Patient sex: M
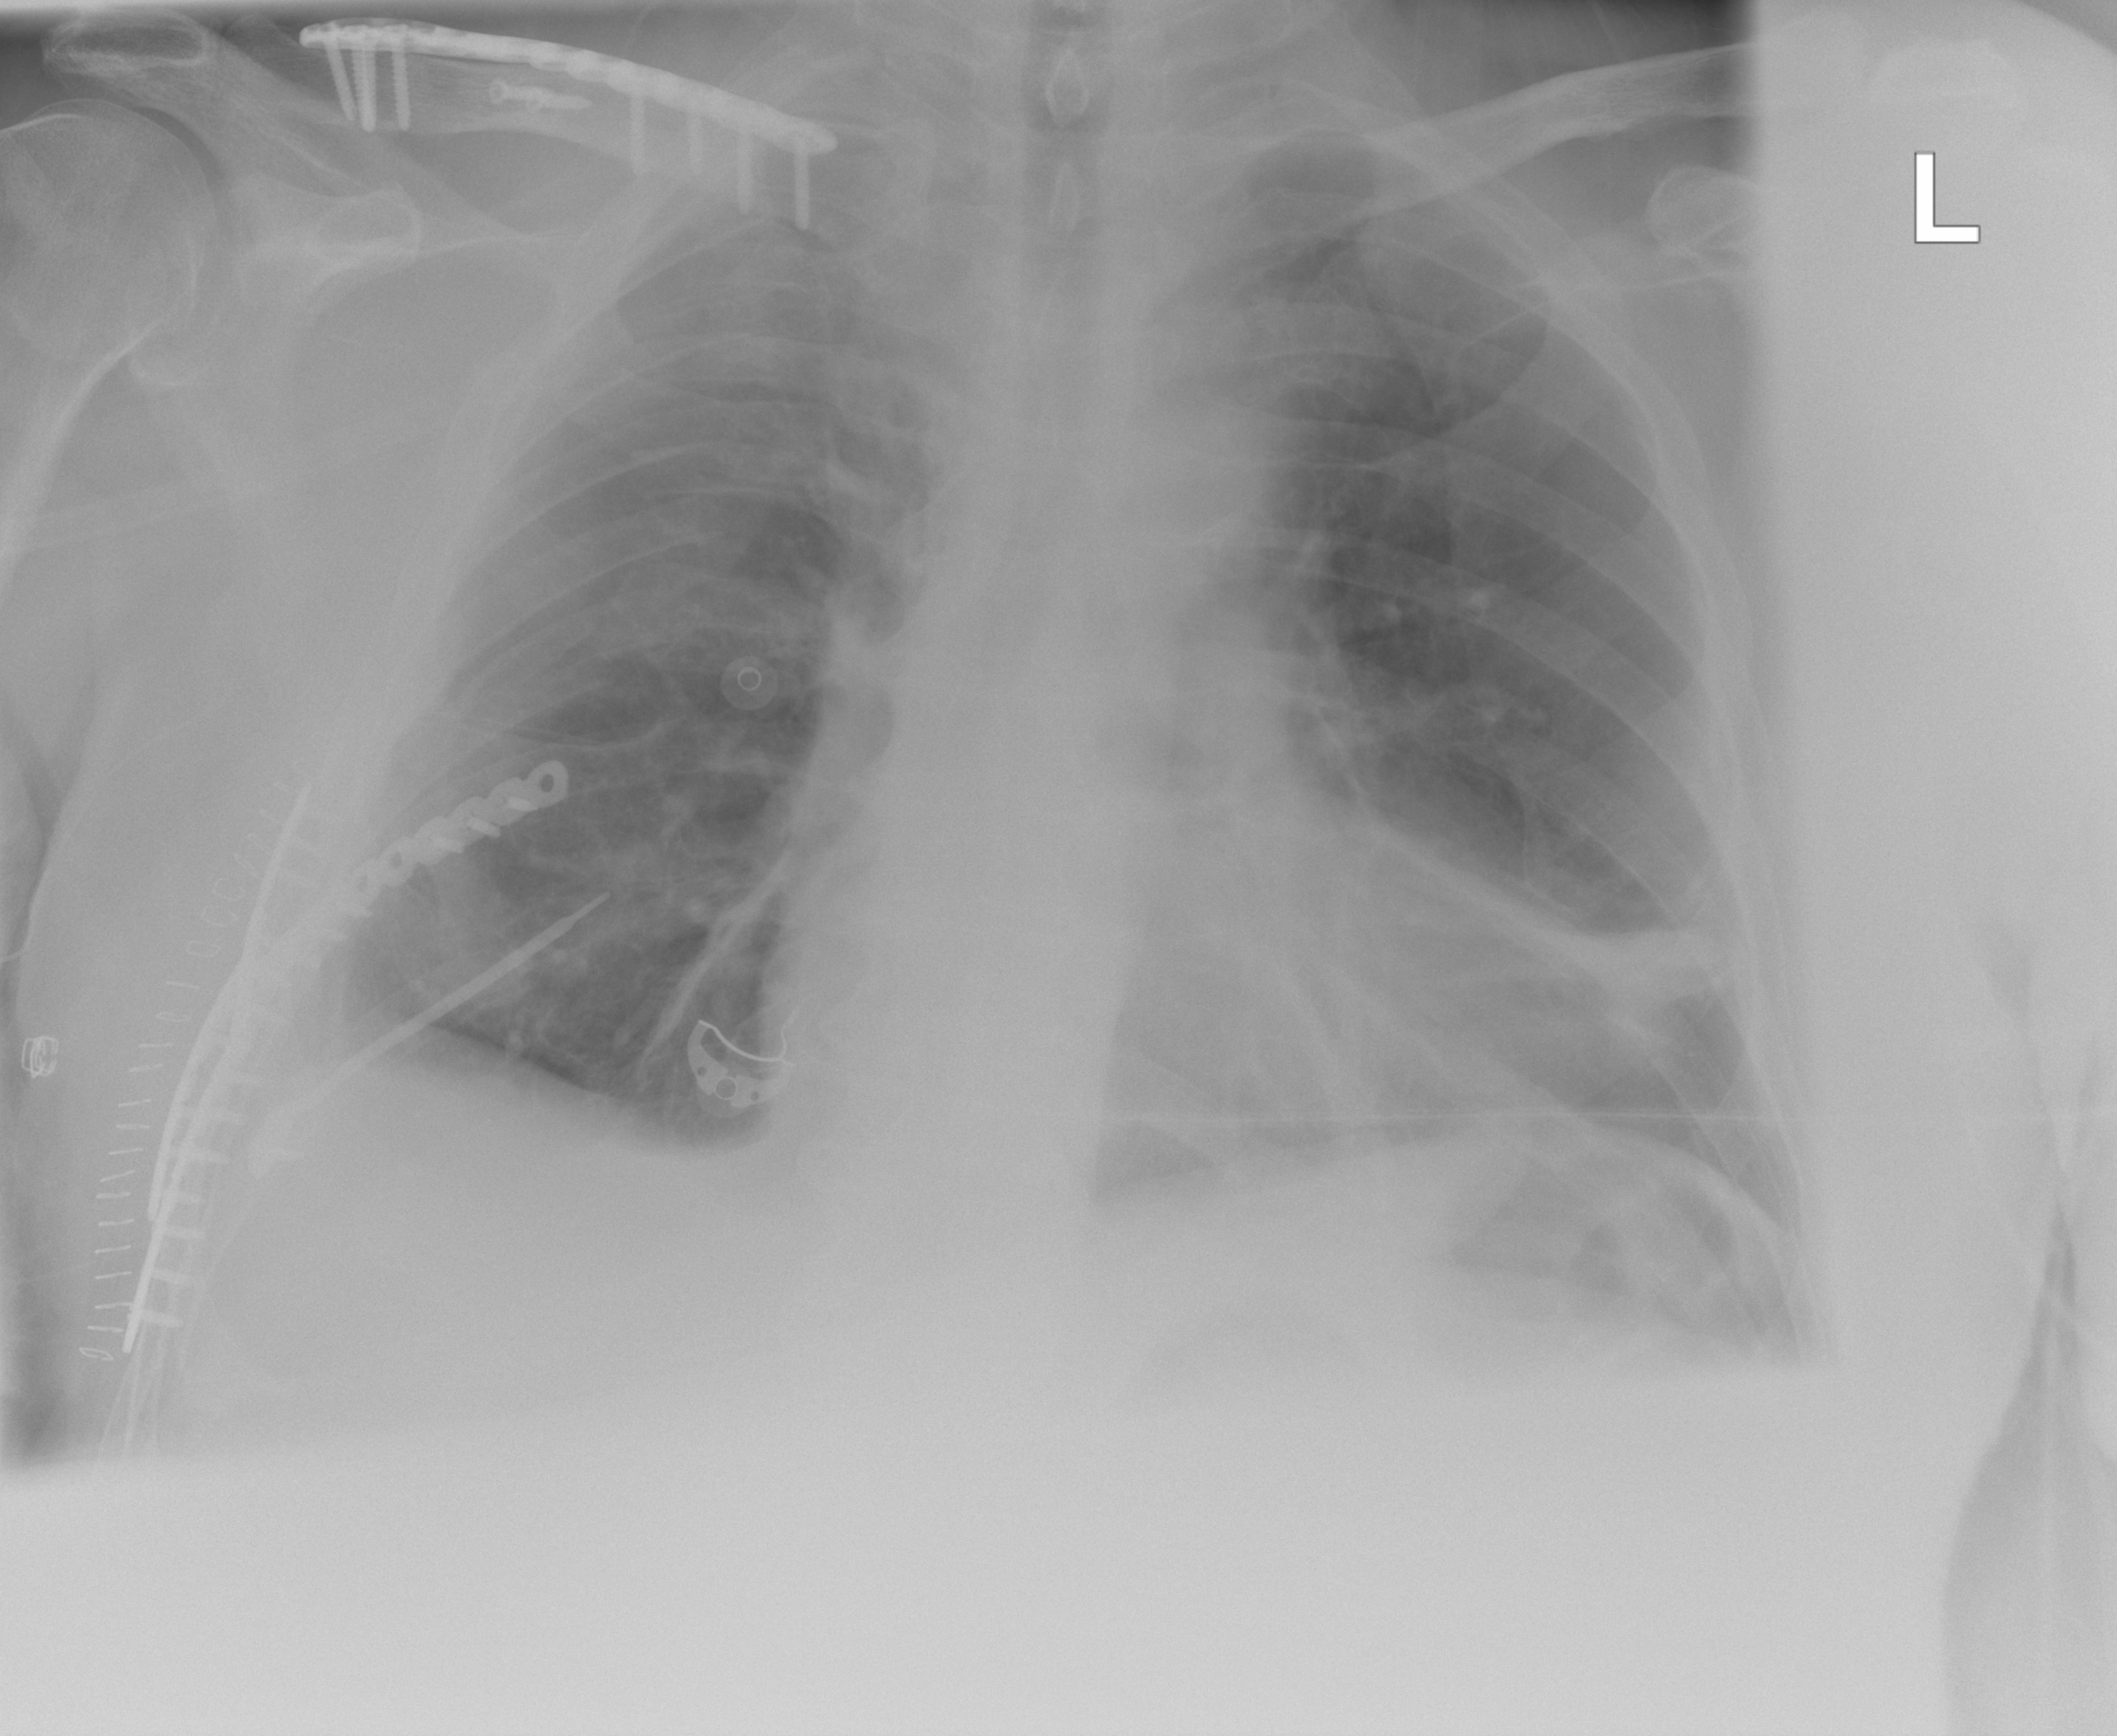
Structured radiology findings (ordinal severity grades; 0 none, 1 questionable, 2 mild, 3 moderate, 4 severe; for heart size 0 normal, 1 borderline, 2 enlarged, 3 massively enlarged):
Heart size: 0
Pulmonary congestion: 0
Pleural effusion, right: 2
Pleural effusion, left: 0
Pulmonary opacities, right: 0
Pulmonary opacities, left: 0
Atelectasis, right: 2
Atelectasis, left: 3